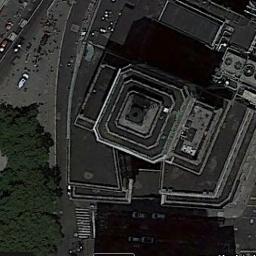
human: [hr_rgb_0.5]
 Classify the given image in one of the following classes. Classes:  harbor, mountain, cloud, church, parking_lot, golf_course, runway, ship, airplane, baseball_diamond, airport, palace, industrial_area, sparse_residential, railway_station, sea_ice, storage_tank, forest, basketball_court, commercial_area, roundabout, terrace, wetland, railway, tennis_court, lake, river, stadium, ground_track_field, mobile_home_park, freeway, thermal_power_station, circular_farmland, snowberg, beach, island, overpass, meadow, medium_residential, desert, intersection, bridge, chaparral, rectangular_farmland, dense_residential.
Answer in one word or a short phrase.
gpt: commercial_area